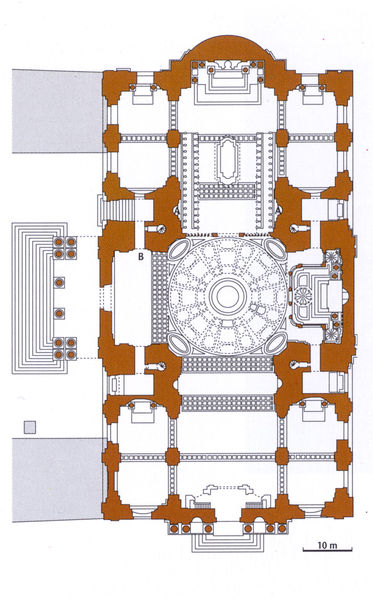
Titel: Ste. Ursule de la Sorbonne (Grundriß)
Künstler: Jacques Lermercier
Standort: Paris
Institution: Sainte Ursule de la Sorbonne
Schlagwörter: blau, weiß, ocker, braun, fenster, grau, laterne, orange, pfeiler, raum, schwarz, skizze, säule, säulen, tür, zeichnung, zimmer, gebäude, haus, rot, schloss, muster, wand, architektur, barock, innenraum, kirche, bühne, theater, kreis, rund, balkon, schiff, schiffe, fläche, flächen, hellbraun, modern, mauer, farbe, formen, grafik, graphik, linien, kuppel, treppe, treppen, symmetrie, stufe, stufen, umriss, punkte, wände, eingang, nische, gewölbe, kloster, kreuz, rechteck, religion, palast, dom, linie, draufsicht, form, druck, kreise, räume, entwurf, altar, kathedrale, rom, halbrund, ecken, portal, kirchenschiff, mittelschiff, hellgrau, zahl, dreischiffig, querhaus, seitenschiff, mauern, christlich, apsis, zentral, religiös, chor, kapelle, plan, zentrum, konche, christen, quadrat, viereck, vierecke, hau, basilika, grundriss, massstab, aufriss, nischen, bauplan, architekt, kriche, tonnengewölbe, zentralbau, aula, vorplatz, rotunde, palladio, kuppelraum, exakt, apsiden, vierung, zentriert, westwerk, seiteneingang, genau, masstab, meter, lage, radial, architektonisch, betonung, seitentrakt, altäre, stuffen, seitenaltar, durchmesser, wandstärke, fargib, frbe, hauptraum, korche kuppel, neuer, quack, sion house, 10, treppen#, bleisift, +treppe, zentral#, sitenschiff